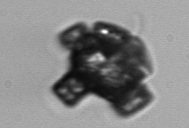
Label: Delphineis